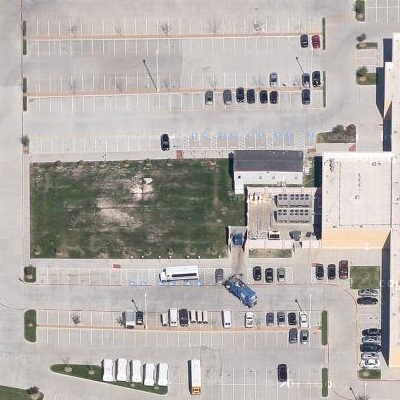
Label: Parking